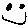
Label: smiley face